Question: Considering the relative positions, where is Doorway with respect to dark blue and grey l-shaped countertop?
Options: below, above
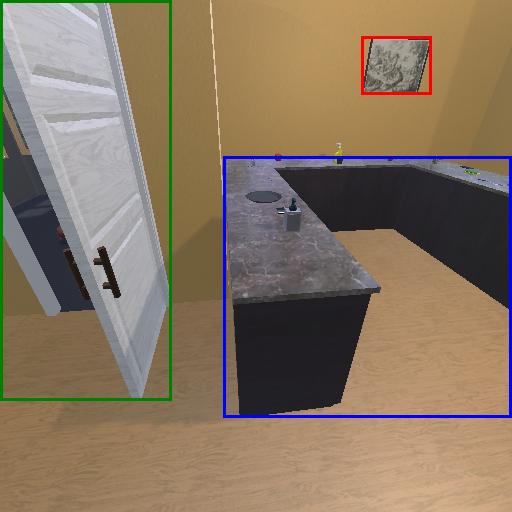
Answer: below